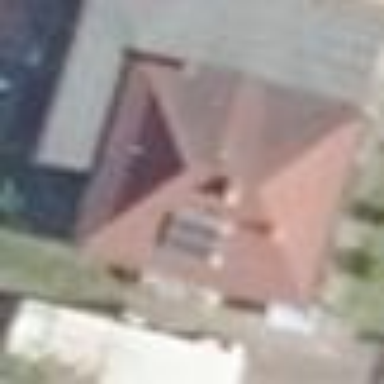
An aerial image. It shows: Simple house.